Question: My entity is supposed to move in straight line toward the mouse. It's close, but not quite there yet. Here's a <URL> to show you what I mean.
And here's a screenshot:

The red represents the path the mouse took. As you can see, the entity does not take the same path.
Relevant code:
'''
EntityPlayer = ig.Entity.extend({
movementspeed: 400,
update: function() {
this.parent();
this.move_toward_coord(ig.input.mouse.x, ig.input.mouse.y);
},
move_toward_coord: function(x, y) {
var distance_to_target_x = x - this.pos.x - this.size.x / 2;
var distance_to_target_y = y - this.pos.y - this.size.y / 2;
if(Math.abs(distance_to_target_x) > 1 || Math.abs(distance_to_target_y) > 1) {
this.vel.x = (distance_to_target_x > 1 ? 1 : -1) * this.movementspeed * (Math.abs(distance_to_target_x) / (Math.abs(distance_to_target_x) + Math.abs(distance_to_target_y)));
this.vel.y = (distance_to_target_y > 1 ? 1 : -1) * this.movementspeed * (Math.abs(distance_to_target_y) / (Math.abs(distance_to_target_x) + Math.abs(distance_to_target_y)));
} else {
this.vel.y = 0;
this.vel.x = 0;
}
}
});
'''
I suspect there is something wrong with the 'move_to_coord' method, but after tweaking for too many hours, I'm still not sure what it is...
Why doesn't the ship travel in a straight line?
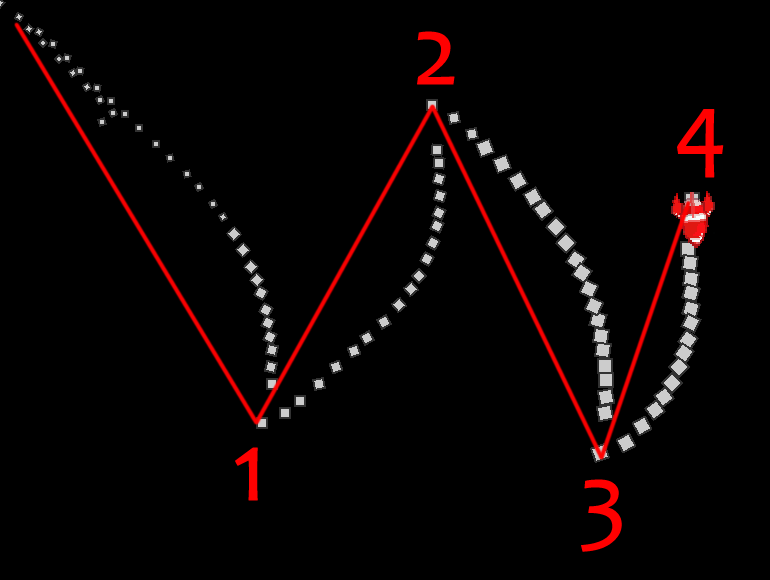
Answer: Ughh!! I figured it out literally seconds after I posted this. Sorry, my bad. It was because of a property called 'maxVel' which was limiting the speed on either the 'x' or 'y' velocity, sometimes one more than the other. >.<